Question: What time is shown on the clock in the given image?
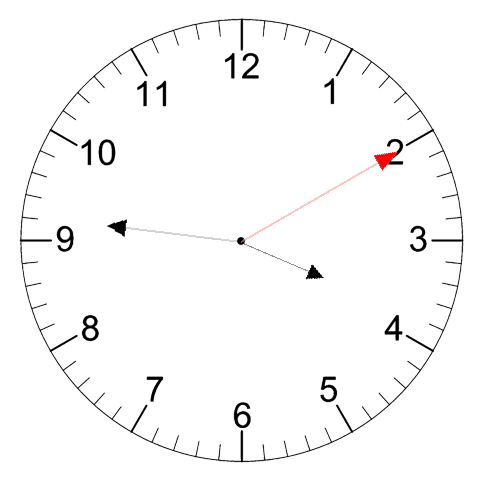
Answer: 03:46:10